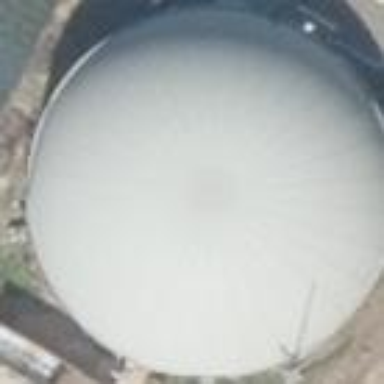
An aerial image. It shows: Digester building.